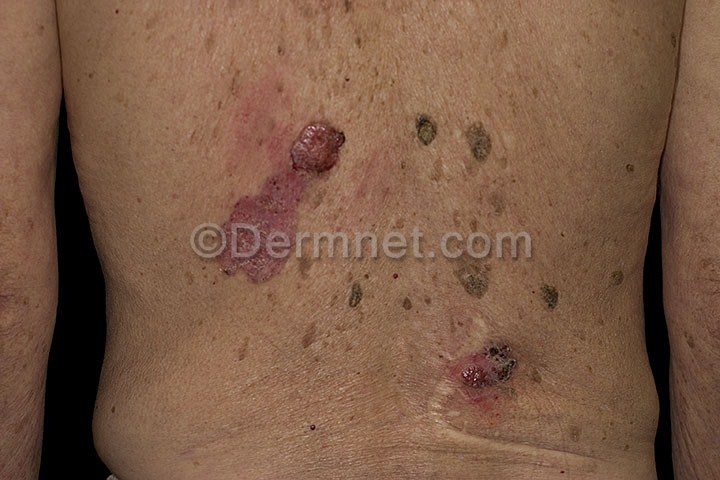
Disease: Actinic Keratosis Basal Cell Carcinoma and other Malignant Lesions